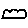
Label: cloud